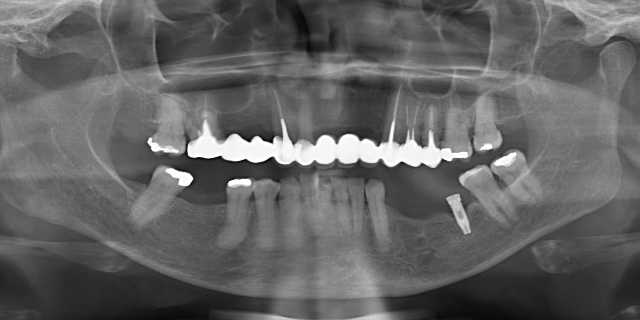
adult